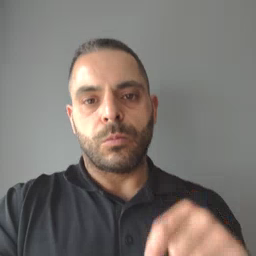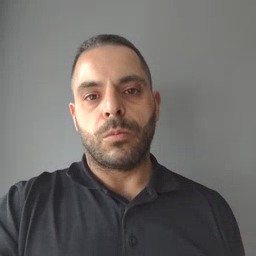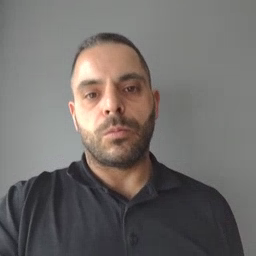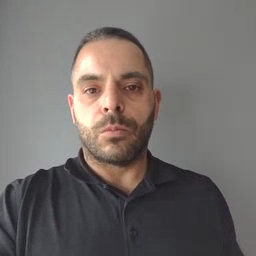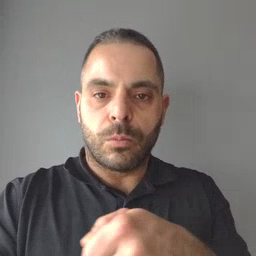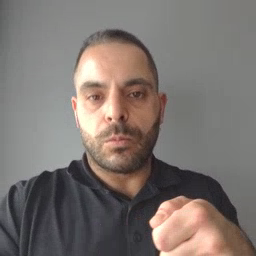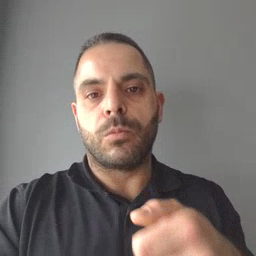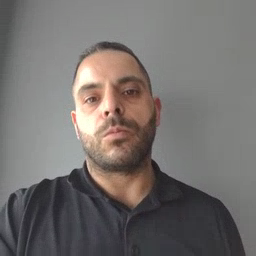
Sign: vacuum